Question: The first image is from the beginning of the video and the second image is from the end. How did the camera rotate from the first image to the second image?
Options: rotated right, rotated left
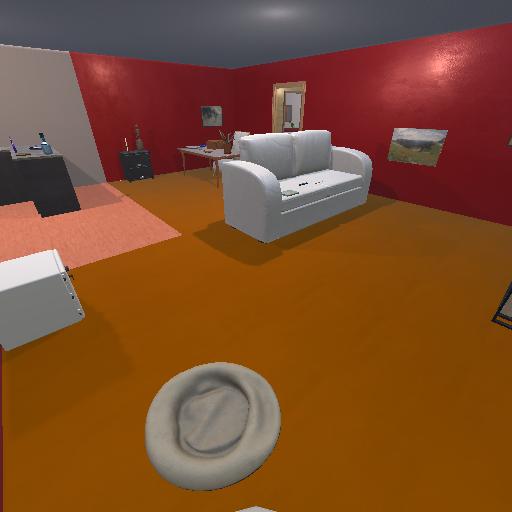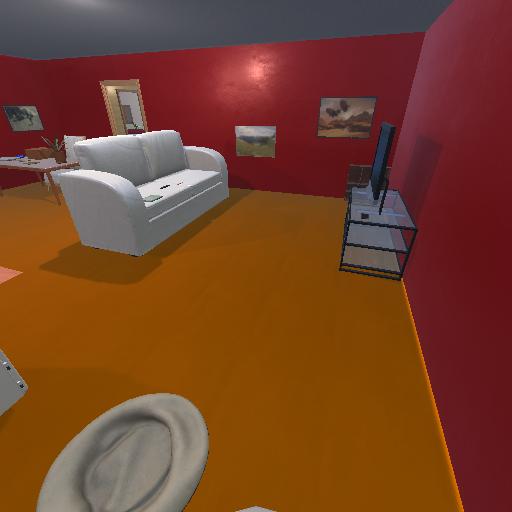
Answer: rotated right